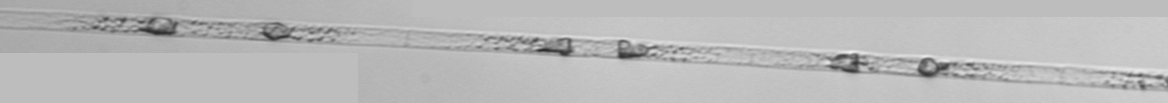
Label: Dactyliosolen_blavyanus